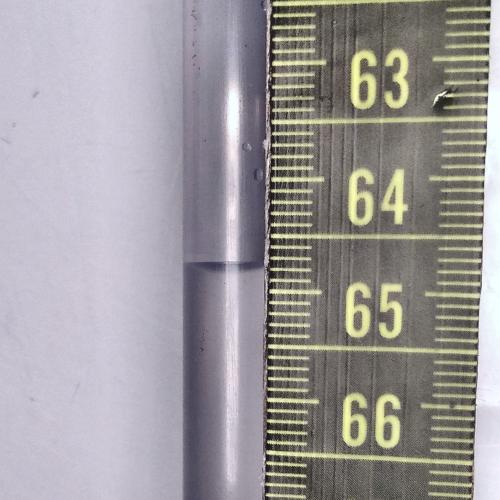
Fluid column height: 64.8 cm